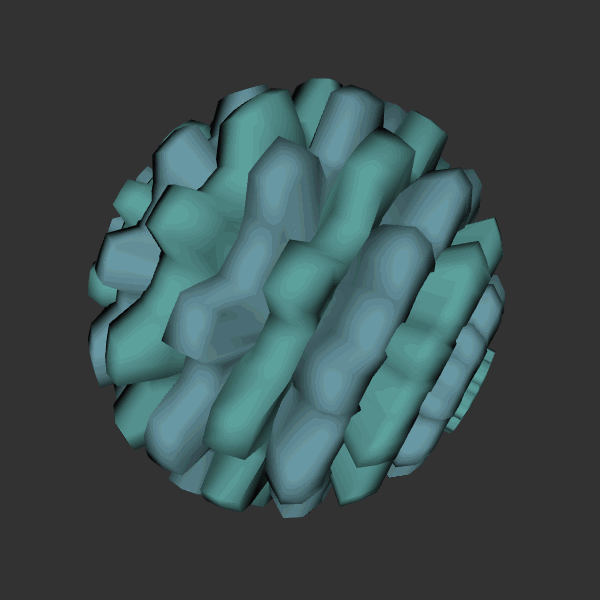
Background: dark